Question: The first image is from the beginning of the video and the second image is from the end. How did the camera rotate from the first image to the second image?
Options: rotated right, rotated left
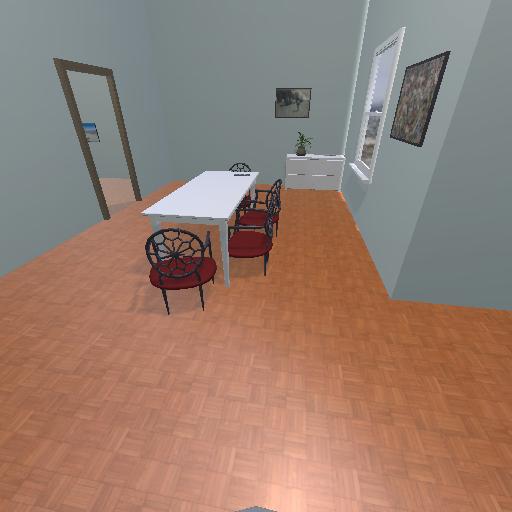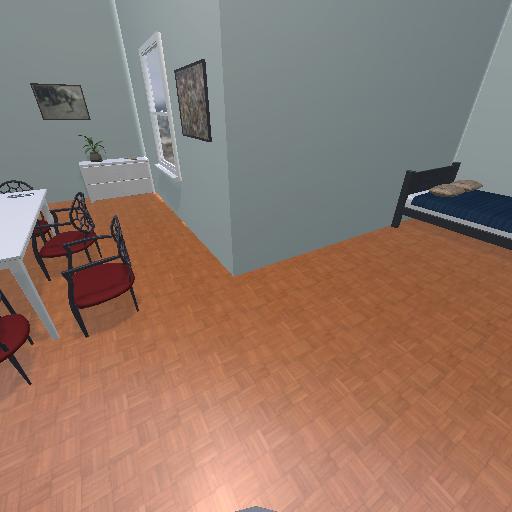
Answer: rotated right